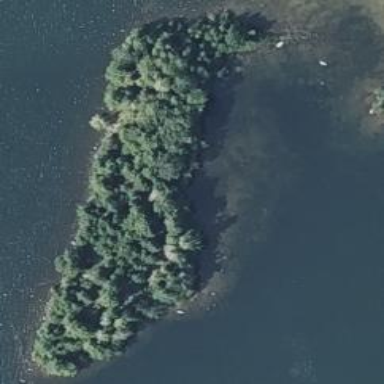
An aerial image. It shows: Island.